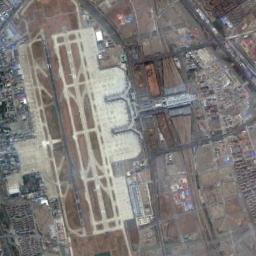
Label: airport